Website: bh-photo
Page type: newsletter-management
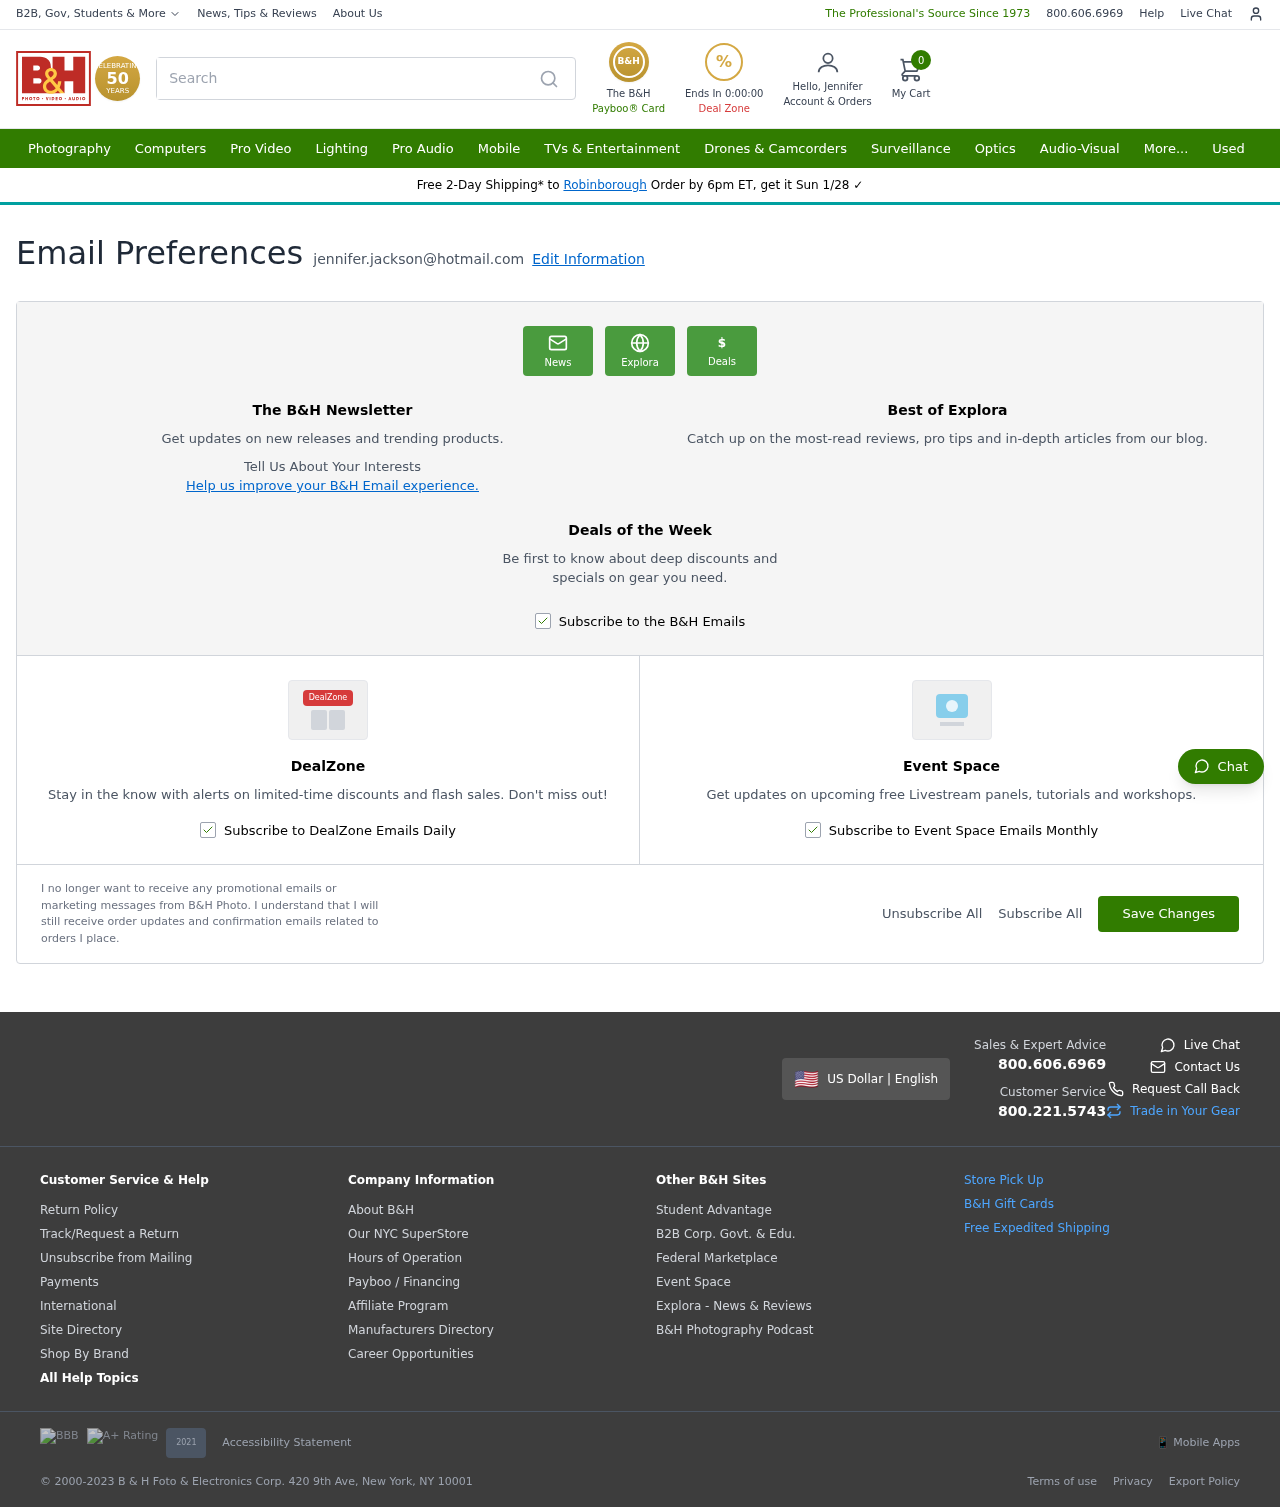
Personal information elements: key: PII_CITY
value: Robinborough
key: PII_EMAIL
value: jennifer.jackson@hotmail.com
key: PII_FIRSTNAME
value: Jennifer
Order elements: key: ORDER_DEAL_END
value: Ends In 0:00:00
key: ORDER_NUM_ITEMS
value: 0
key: ORDER_DELIVERY_DATE
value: Sun 1/28
Search elements: key: HEADER_SEARCH
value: Search